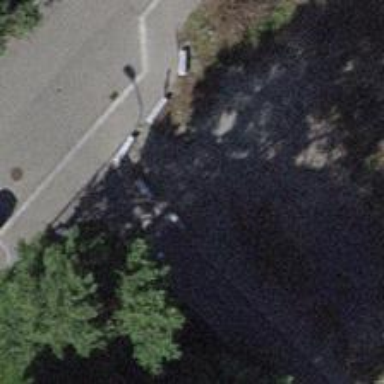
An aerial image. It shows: Block barrier.